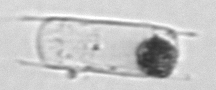
Label: Hemiaulus